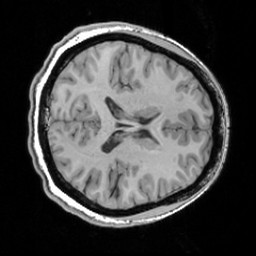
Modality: T1w
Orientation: axial
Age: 30
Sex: female
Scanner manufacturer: siemens
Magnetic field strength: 3 T
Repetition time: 1.63 s
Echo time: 0.00311 s